Question: I'm adding TextBlocks dynamically but I have problems with the heights.
Sometimes the text appear cut. In addition, seems that the application assigns the same height for all elements.
The xaml:
'''
<ScrollViewer Grid.Column="2" x:Name="DetailInfoScroll"
Margin="25,0,50,0"
Style="{StaticResource HorizontalScrollViewerStyle}">
<VariableSizedWrapGrid Grid.Column="2" Margin="25,0,50,35"
HorizontalAlignment="Left"
VerticalAlignment="Center"
x:Name="StkText">
</VariableSizedWrapGrid>
</ScrollViewer>
'''
and the code:
'''
var txt = new TextBlock
{
Text = text,
TextWrapping = TextWrapping.Wrap,
TextAlignment = TextAlignment.Justify,
FontSize = 14,
Margin = new Thickness(0, 0, 25, 15),
MaxWidth = 400,
LineStackingStrategy = LineStackingStrategy.MaxHeight,
VerticalAlignment = VerticalAlignment.Center,
HorizontalAlignment = HorizontalAlignment.Left
};
txt.Measure(new Size(Double.PositiveInfinity, Double.PositiveInfinity));
var desiredSizeNew = txt.DesiredSize;
txt.Height = desiredSizeNew.Height;
StkText.Children.Add(txt);
'''
Demo:

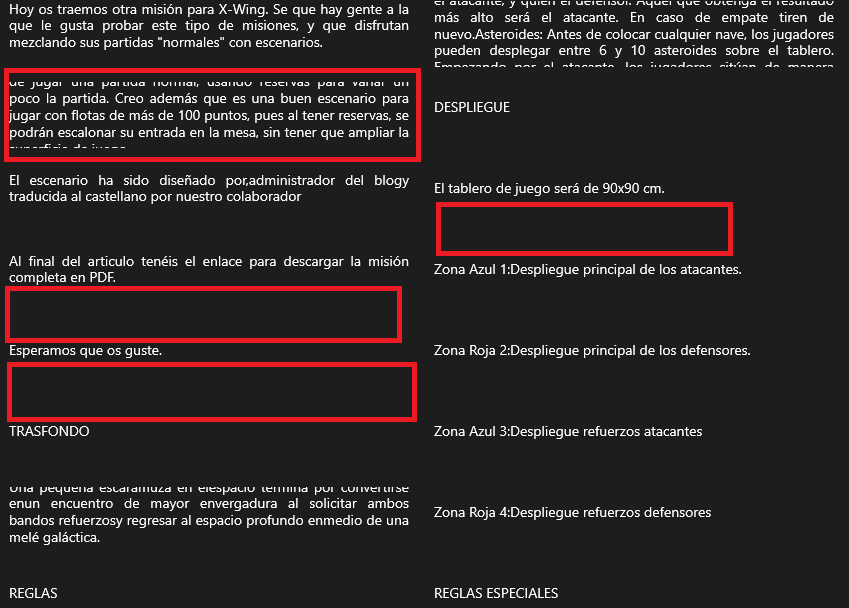
Answer: Not sure if this is the perfect solution but I found a way to make the height property not be locked to the columns in that row. The problem with this is it will go all the way down the first column before putting any in the second column. There is no easy way for the WrapPanel to add elements horizantally without it locking all the heights in the same row.
This also gets rid of your code behind by using styles.
Here is an example of it in use
'''
<Window.Resources>
<Style TargetType="TextBlock">
<Setter Property="Width" Value="400"/>
<Setter Property="Foreground" Value="White"/>
<Setter Property="FontSize" Value="14"/>
<Setter Property="TextWrapping" Value="Wrap"/>
<Setter Property="Margin" Value="10"></Setter>
</Style>
</Window.Resources>
<WrapPanel Orientation="Vertical" Width="850" Background="Black" Height="300" >
<TextBlock Text="Focus on questions about an actual problem you have faced. Include details about what you have tried and exactly what you are trying to do."/>
<TextBlock Text="Not all questions work well in our format. Avoid questions that are primarily opinion-based, or that are likely to generate discussion rather than answers."/>
<TextBlock Text="Questions that need improvement may be closed until someone fixes them."/>
<TextBlock Text="All questions are tagged with their subject areas. Each can have up to 5 tags, since a question might be related to several subjects. Click any tag to see a list of questions with that tag, or go to the tag list to browse for topics that interest you."/>
<TextBlock Text="Your reputation score goes up when others vote up your questions, answers and edits."/>
</WrapPanel>
'''